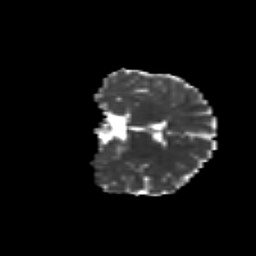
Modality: MD
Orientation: coronal
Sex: female
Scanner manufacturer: siemens
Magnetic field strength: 3 T
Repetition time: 5 s
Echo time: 0.071 s